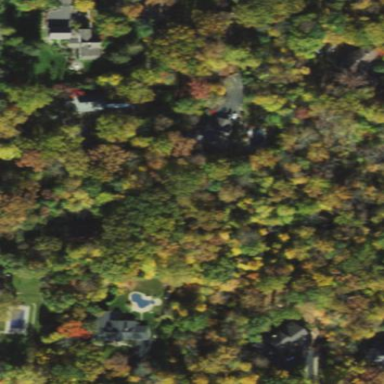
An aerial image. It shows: Beautiful woodland area.